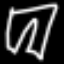
Label: pants